Current action and preconditions to check: path_clear

Your task: For each precondition in the list above, predict whether it will hold at this action.

Consider the current scene as observed from the mobile robot's camera, and analyze the predicted future states of all dynamic agents (e.g., people, animals, vehicles, or any moving entities) within the NEXT SECOND.

IMPORTANT: Only answer "very likely" if you are absolutely certain—based on strong, clear evidence—that a dynamic agent will violate the precondition in the predicted future state. Do NOT answer "very likely" for unlikely, ambiguous, or low-probability risks.

Ask yourself for each precondition: Is there a high probability, with clear and convincing evidence, that the predicted future states of any dynamic agent will interfere with the predicted future state of the currently executing action within the NEXT SECOND, causing that precondition to fail?

Assess the risk level based on these predictions. Use "likely" or "very likely" if motions create a clear risk of interference.

Use "neutral" or "improbable" if agents are nearby but their predicted paths are clearly diverging or non-conflicting.

Failure Risk Categories: "very improbable", "improbable", "neutral", "likely", "very likely"

Answer Format: Output ONLY the probability_of_failure value from these categories: "very improbable", "improbable", "neutral", "likely", "very likely"

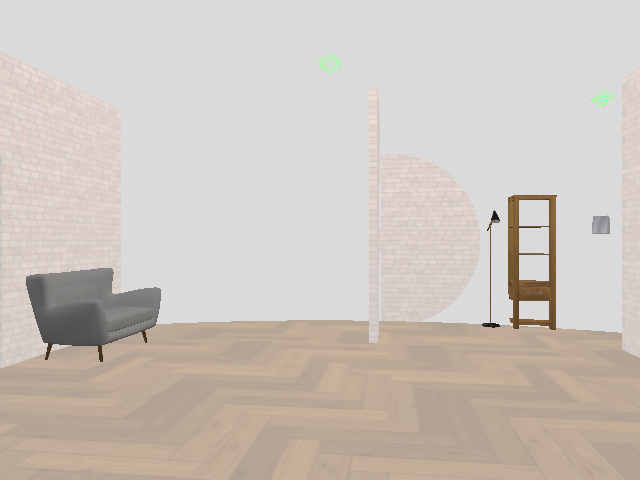

Answer: very improbable